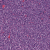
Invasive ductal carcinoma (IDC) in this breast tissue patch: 1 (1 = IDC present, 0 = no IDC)